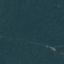
Label: Forest